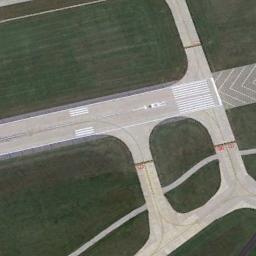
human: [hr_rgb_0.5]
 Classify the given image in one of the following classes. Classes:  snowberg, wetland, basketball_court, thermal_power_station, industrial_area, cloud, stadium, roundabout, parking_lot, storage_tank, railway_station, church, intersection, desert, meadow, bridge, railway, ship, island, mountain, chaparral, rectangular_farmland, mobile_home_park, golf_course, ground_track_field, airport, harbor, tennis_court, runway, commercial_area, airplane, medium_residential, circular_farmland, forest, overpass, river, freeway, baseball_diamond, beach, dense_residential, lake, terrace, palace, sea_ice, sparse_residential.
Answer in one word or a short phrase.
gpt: runway